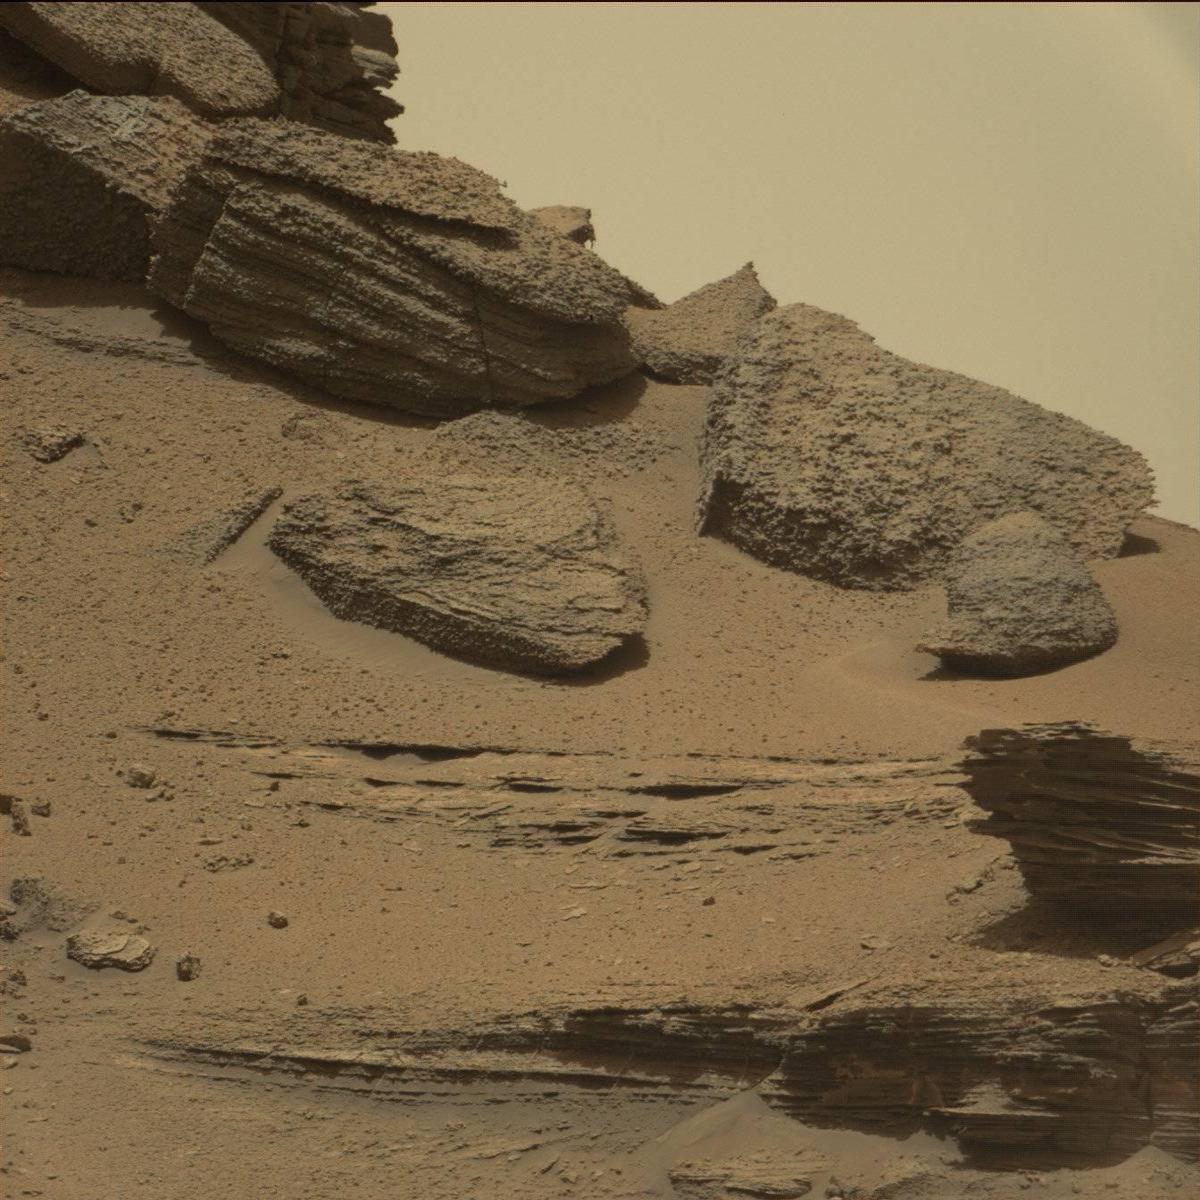
Terrain classes present: Bedrock, Sand / Soil, Sky